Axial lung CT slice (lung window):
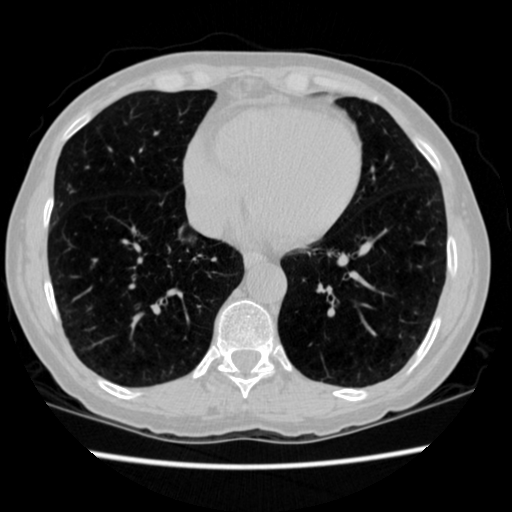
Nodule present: no